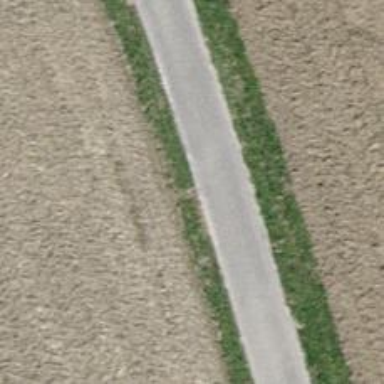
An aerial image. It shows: Culvert tunnel passing through ditch.